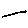
Label: line